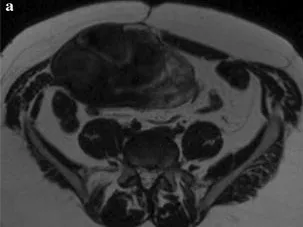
Axial T2 weighted MRI images showing right anterior abdominal wall fibromatosis in a 35-year old male.
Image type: radiology (mri)